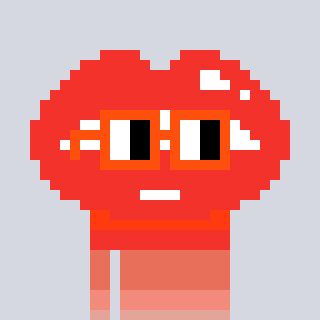
a pixel art character with square orange glasses, a lips-shaped head and a grayscale-colored body on a cool background